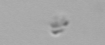
Label: detritus